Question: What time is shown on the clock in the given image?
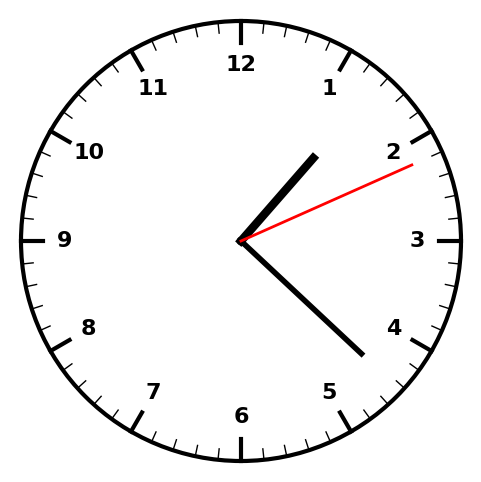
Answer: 01:22:11